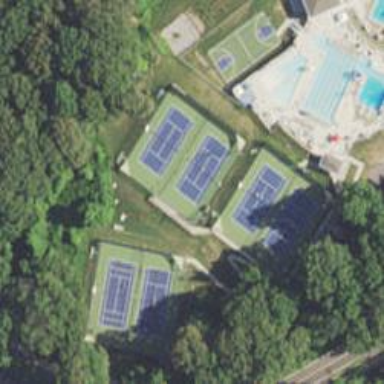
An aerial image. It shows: Tennis court on pitch.